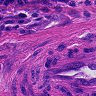
Metastatic tissue present: no